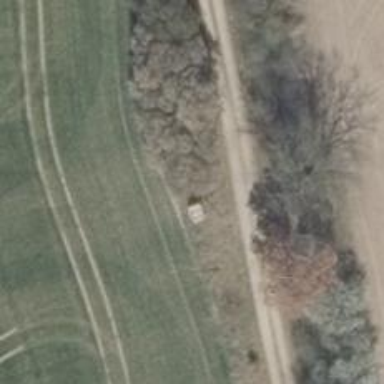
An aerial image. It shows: Hunting stand.